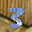
Label: 3